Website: bh-photo
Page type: billing-address
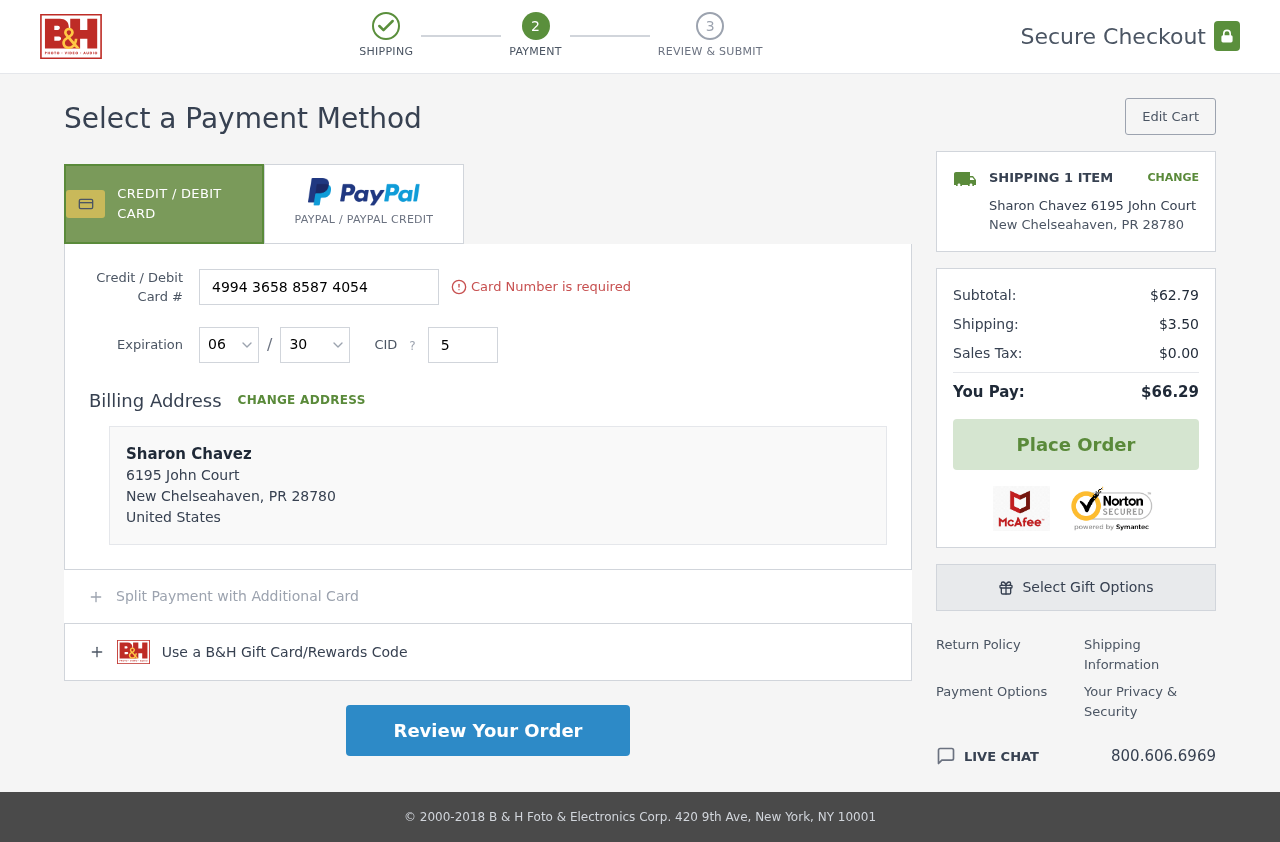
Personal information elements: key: PII_CARD_CVV
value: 520
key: PII_CARD_EXPIRY_MONTH
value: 06
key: PII_CARD_EXPIRY_YEAR
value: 30
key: PII_CARD_NUMBER
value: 4994 3658 8587 4054
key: PII_CITY
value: New Chelseahaven
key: PII_COUNTRY
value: United States
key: PII_FULLNAME
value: Sharon Chavez
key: PII_FULLNAME2
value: Sharon Chavez
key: PII_POSTCODE
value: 28780
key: PII_STATE_ABBR
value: PR
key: PII_STREET
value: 6195 John Court
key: PII_STATE
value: PR
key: PII_POSTCODE_FULL
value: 28780
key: PII_POSTCODE_NUMERIC
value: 28780
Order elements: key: ORDER_NUM_ITEMS
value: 1
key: ORDER_SUBTOTAL
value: $62.79
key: ORDER_SHIPPING_COST
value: $3.50
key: ORDER_TAX
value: $0.00
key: ORDER_TOTAL
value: $66.29